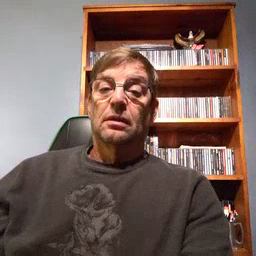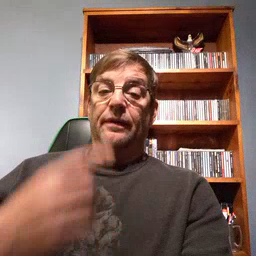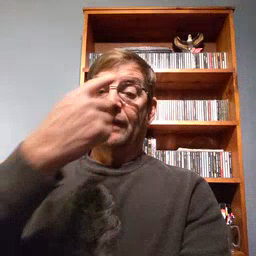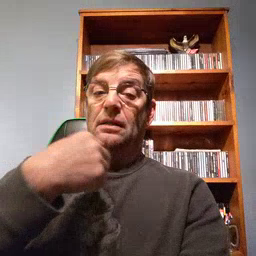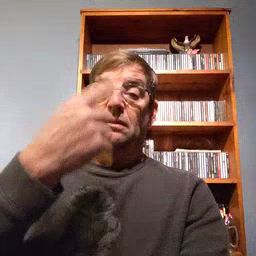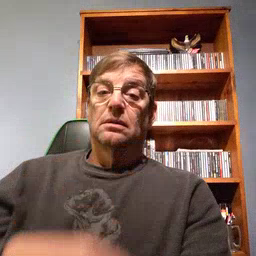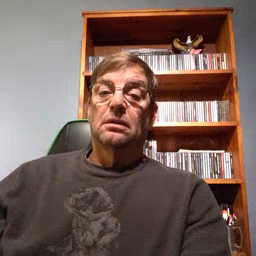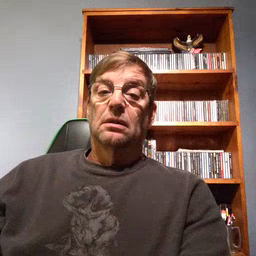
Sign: face